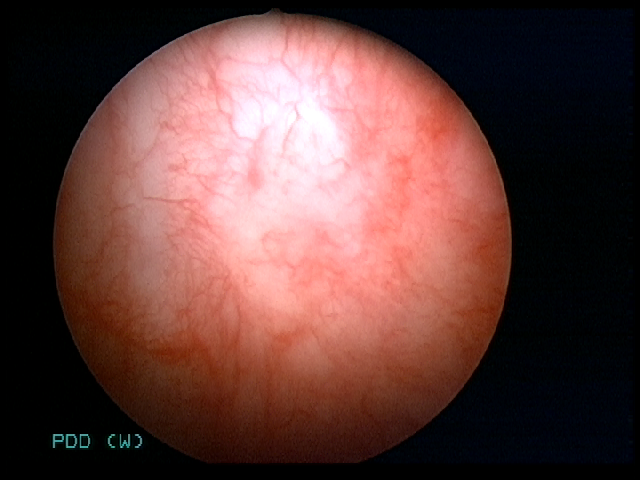
Modality: WLC
Class: Malignant
Subclass: HighGradePapillary
Lesion: L1
Stage: T1
Morphology: Non-papillary
Bladder cancer association: Yes